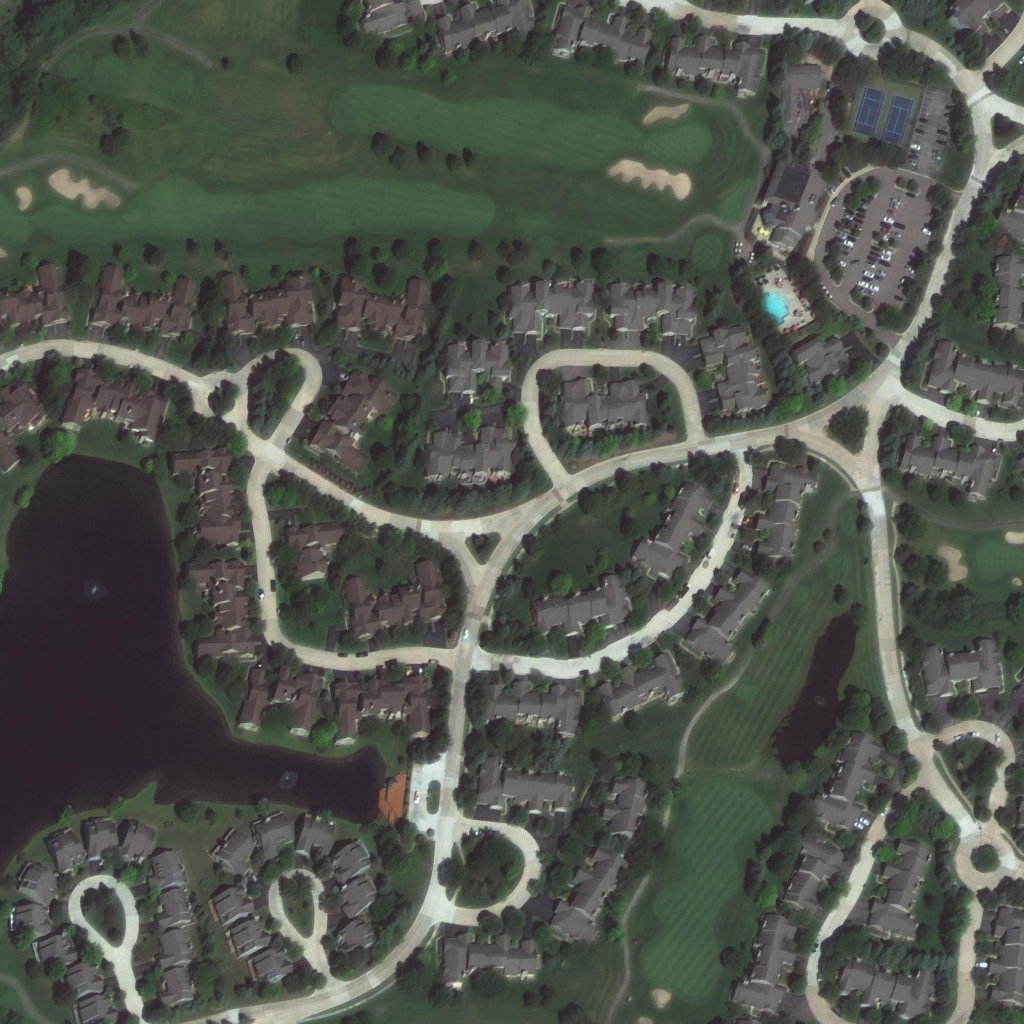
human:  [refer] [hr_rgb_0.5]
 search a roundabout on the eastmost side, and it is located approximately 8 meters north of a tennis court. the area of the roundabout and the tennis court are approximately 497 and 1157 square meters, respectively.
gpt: <box>[[82, 0, 88, 5, 0]]</box>

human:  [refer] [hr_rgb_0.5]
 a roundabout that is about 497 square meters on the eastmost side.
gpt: <box>[[82, 0, 88, 5, 0]]</box>